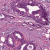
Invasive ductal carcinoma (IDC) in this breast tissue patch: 0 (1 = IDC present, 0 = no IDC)